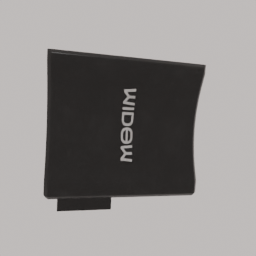
Label: electronics